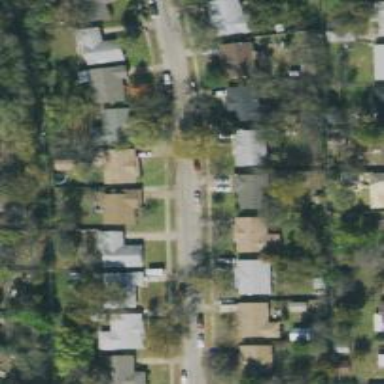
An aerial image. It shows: Residential road.